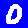
Digit: 0